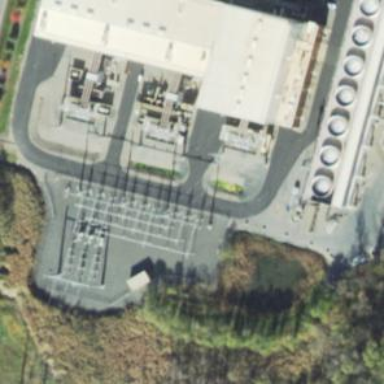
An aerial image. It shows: Transmission substation.